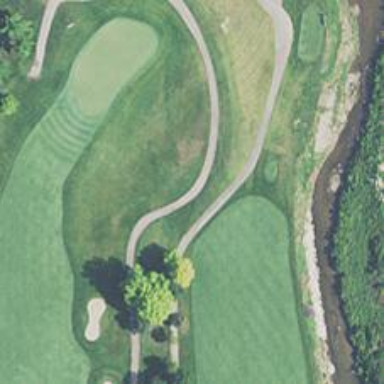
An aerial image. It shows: Golf cartpath that is also road path.